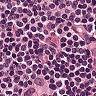
Metastatic tissue present: yes